Question: I have a syntax errors with my code , in the "getView" I want to make a listener for the button "update" to move to another activity :

'''
@Override
public View getView(int position, View convertView, ViewGroup parent) {
LayoutInflater l = (LayoutInflater) context.getSystemService(context.LAYOUT_INFLATER_SERVICE);
View rowView = l.inflate(R.layout.temp, parent, false);
TextView textView = (TextView) rowView.findViewById(R.id.textView1);
ImageView imageView = (ImageView) rowView.findViewById(R.id.imageView1);
Button update = (Button) rowView.findViewById(R.id.button1);
// update.setOnClickListener(new View.OnClickListener() {
//
// @Override
// public void onClick(View v) {
//
// Intent redirect = new Intent(getApplicationContext(),Update.class);
// startActivity(redirect);
//
// }
// });
textView.setText(sa.get(position));
return rowView;
}
'''
I've tried to fix these errors about "Intent" but I failed :(
1. The method startActivity(Intent) is undefined for the type new View.OnClickListener()
2. The method getApplicationContext() is undefined for the type new View.OnClickListener()
and even whene I moved these statements from "onClick" method the problem didn't change !!
I imported "Intent" library , how to solve that ????
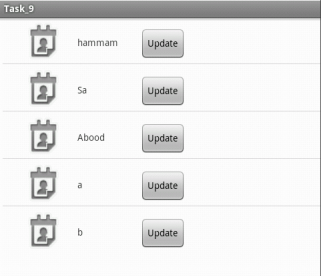
Answer: If your adapter is in a different file you will need activity context.
You need to pass the activity context from your activity class to your adapter constructor.
<URL>
'startActivity' is a method of your activity class. So you need activity context to start the activity.
Also instead of 'getApplicationContext' use activity context.
<URL>
Check the answer by commonsware.
'''
update.setOnClickListener(new View.OnClickListener() {
@Override
public void onClick(View v) {
Intent redirect = new Intent(context,Update.class);
context.startActivity(redirect);
}
});
'''